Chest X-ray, PA view. Patient: 36 years old, sex F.
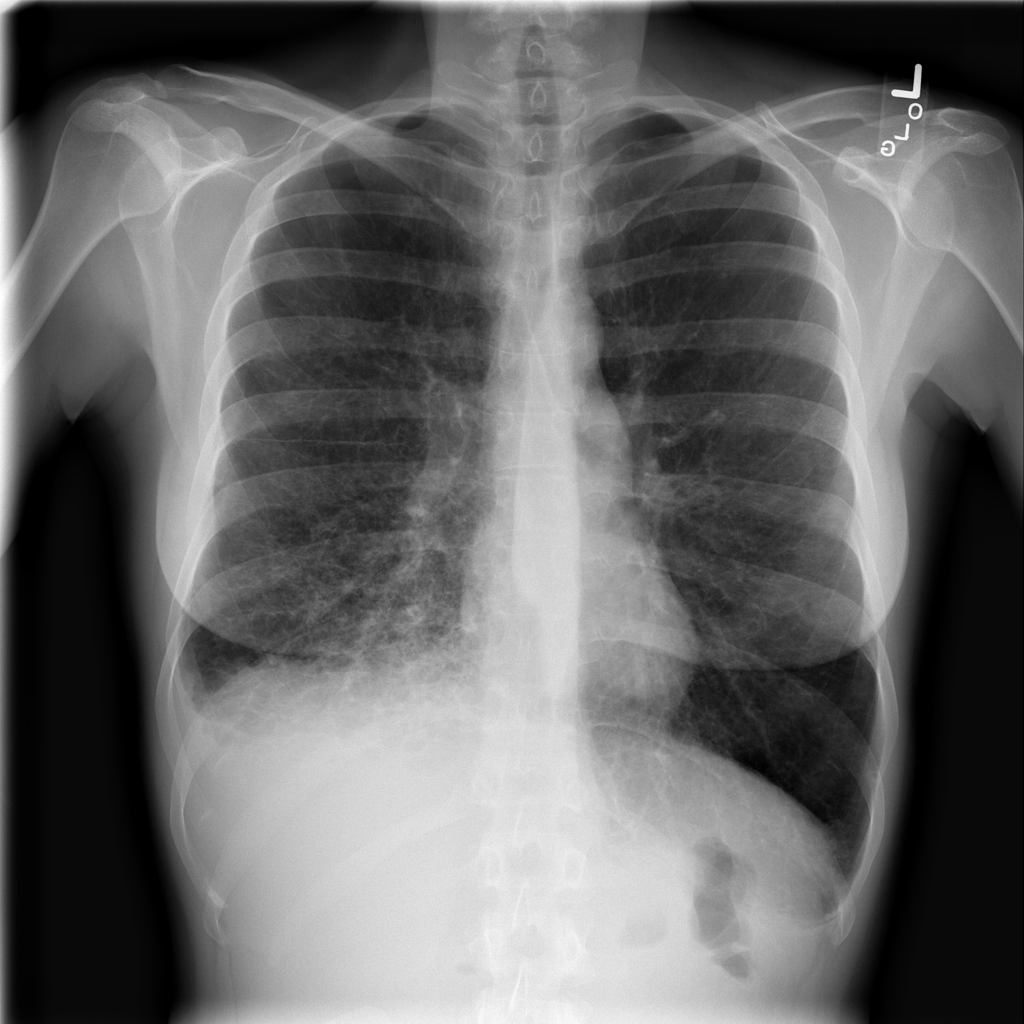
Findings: No Finding